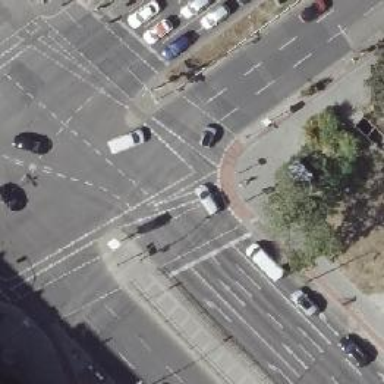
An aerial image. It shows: Road with traffic signals.